Question: I have an editor that has both draw2d tree and Nebula's 'GridTreeViewer' (basically a JFace 'TreeViewer'). What I need is working, except scrollbars. In draw2d I get scrollbars provided by 'org.eclipse.draw2d.ScrollPane' and in 'GridTreeViewer' I get scrollbars from JFace. I am not sure why, but scrollbars look different, I would expect them to look the same since they are calling OS's native controls if I am not mistaken? Is there a reason why scrollbars look different and is there a way "downgrade" JFace's scrollbars to look like draw2d's? Perhaps there is mistake in setting up ScrollPane's scrollbars?
Here is the screenshot, this is on Ubuntu 13.04:

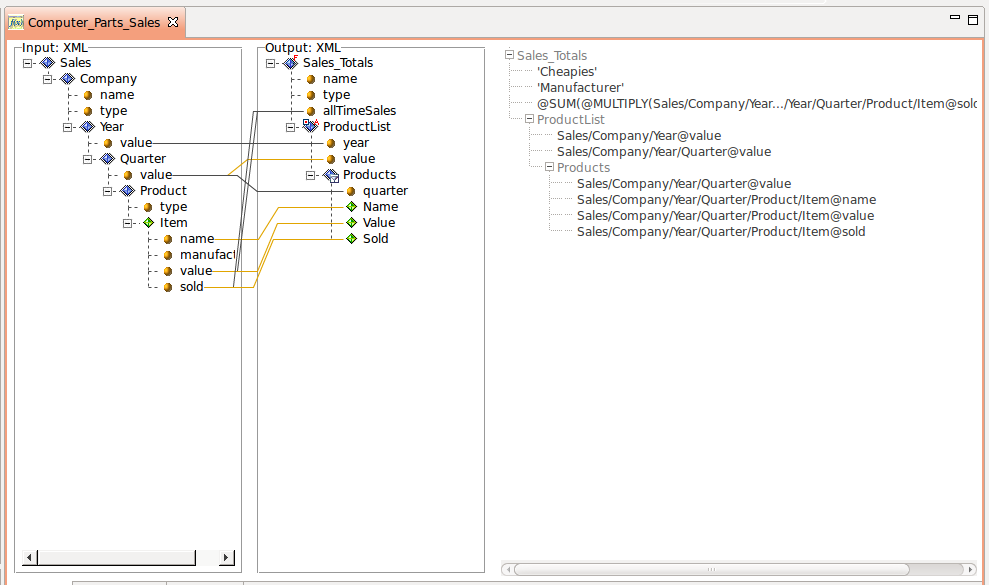
Answer: There is no mistake on your side. Leftmost tree has a custom-drawn scrollbar (I assume that's Draw2d tree) and rightmost tree shows native scrollbar (I guess those are the ones you call "JFace"). You can notice that most applications outside of Eclipse show scrollbars like the "JFace" ones. That is, if Ubuntu overlay scrollbars are enabled.
There is no easy fix for this. IMHO, you could try to get in Draw2d sources and try disabling their custom-drawn and replacing them with native ones (from SWT). Or you could use a custom tree instead on Nebula control...
Please note that "JFace" toolbars will look drastically different on Mac OS X or Windows, will have different size and such. And the users will expect them :)